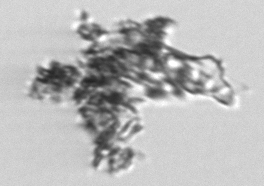
Label: detritus